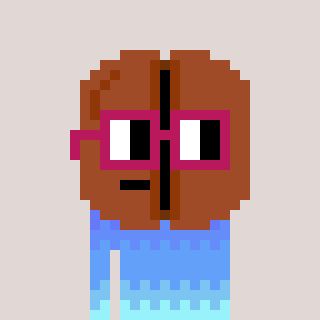
a pixel art character with square dark red glasses, a coffeebean-shaped head and a peachy-colored body on a warm background